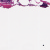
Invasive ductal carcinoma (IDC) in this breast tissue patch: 0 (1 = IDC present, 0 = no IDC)